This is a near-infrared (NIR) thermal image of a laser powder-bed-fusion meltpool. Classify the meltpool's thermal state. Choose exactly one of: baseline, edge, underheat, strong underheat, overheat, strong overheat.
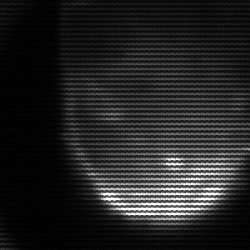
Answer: edge